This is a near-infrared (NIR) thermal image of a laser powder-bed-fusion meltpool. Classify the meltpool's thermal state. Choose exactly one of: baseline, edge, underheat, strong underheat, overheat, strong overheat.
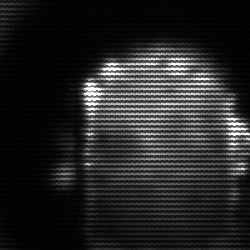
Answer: baseline